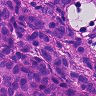
Metastatic tissue present: yes